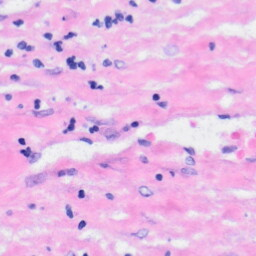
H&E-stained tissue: Liver